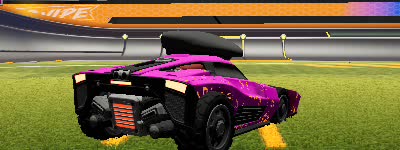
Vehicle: breakout